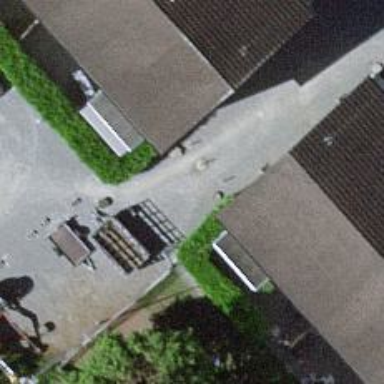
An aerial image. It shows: Bollard.